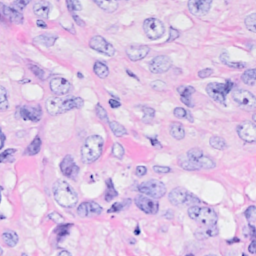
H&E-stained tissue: Breast